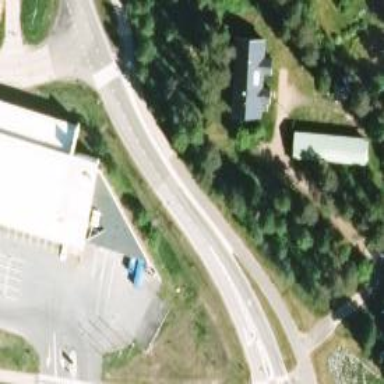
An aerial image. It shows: Paved tertiary road.